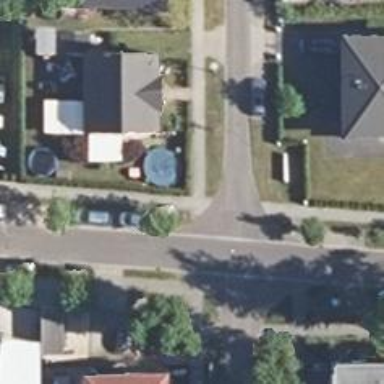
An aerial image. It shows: Sidewalk.